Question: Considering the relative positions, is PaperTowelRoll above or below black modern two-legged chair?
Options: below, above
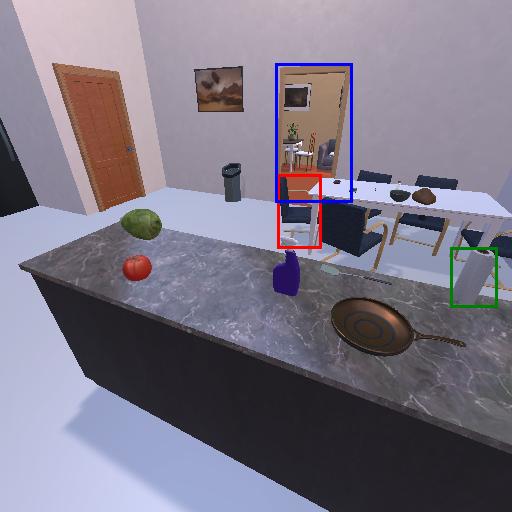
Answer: below